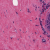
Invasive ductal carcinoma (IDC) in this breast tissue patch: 0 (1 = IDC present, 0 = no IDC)